Question: I'm struggling with Project Euler <URL>.

I have a script, that calculates abundant numbers:
'''
function getSummOfDivisors( $number )
{
$divisors = array ();
for( $i = 1; $i < $number; $i ++ ) {
if ( $number % $i == 0 ) {
$divisors[] = $i;
}
}
return array_sum( $divisors );
}
$limit = 28123;
//$limit = 1000;
$matches = array();
$k = 0;
while( $k <= ( $limit/2 ) ) {
if ( $k < getSummOfDivisors( $k ) ) {
$matches[] = $k;
}
$k++;
}
echo '<pre>'; print_r( $matches );
'''
I checked those numbers with the available on the internet already, and they are correct. I can multiply those by 2 and get the number that is the sum of two abundant numbers.
But since I need to find all numbers that cannot be written like that, I just reverse the 'if' statement like this:
'''
if ( $k >= getSummOfDivisors( $k ) )
'''
This should now store all, that cannot be created as the sum of to abundant numbers, but something is not quit right here. When I sum them up I get a number that is not even close to the right answer.
I don't want to see an answer, but I need some guidelines / tips on what am I doing wrong ( or what am I missing or miss-understanding ).
I also tried in the reverse order, meaning, starting from top, dividing by 2 and checking if those are abundant. Still comes out wrong.
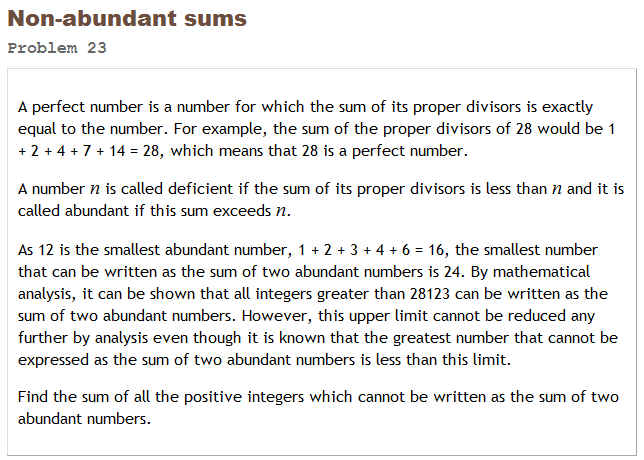
Answer: An error in your logic lies in the line:
You first determine all the abundant numbers [n1, n2, n3....] below the analytically proven limit. It is then true to state that all integers [2*n1, 2*n2,....] are the sum of two abundant numbers n1+n2, and n2+n3 are also the sum of two abundant numbers. Therein lies your error. You have to calculate all possible integers that are the sum of any two numbers from [n1, n2, n3....] and then take the inverse to find the integers that are .